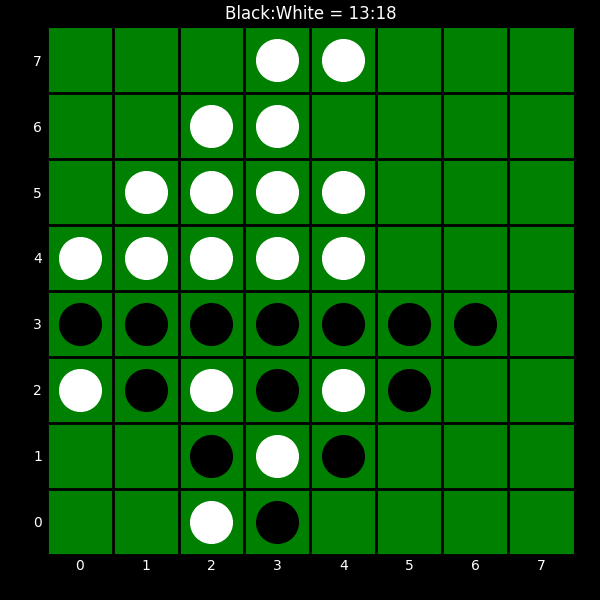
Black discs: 13
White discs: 18